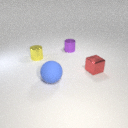
small purple metal cylinder behind large blue rubber sphere